Field crop: maize
Growth stage: 2
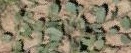
Species: convolvulus